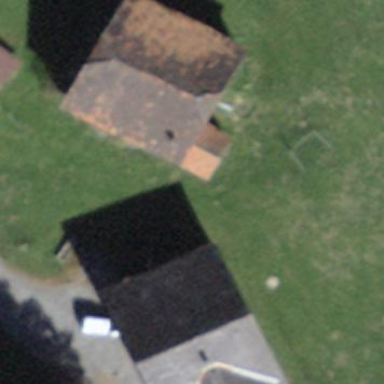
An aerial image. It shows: Barn.